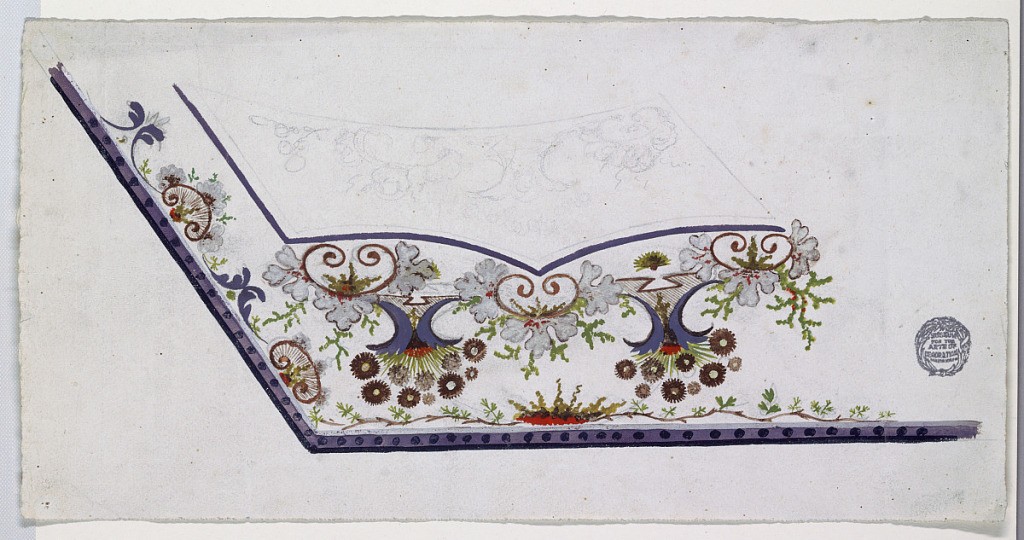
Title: Design for the Embroidery of a Man's Waistcoat, Unfinished
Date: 1780–1790
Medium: Tracing, graphite, brush and gouache on paper
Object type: Drawing
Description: For the left bottom corner of a man's waistcoat. Flower bunches alternate with fantastical plant motifs, both upside down, are under the pocket. Floral motifs and a garland along the outer edges.